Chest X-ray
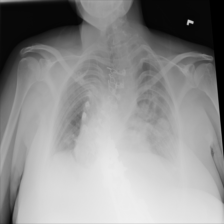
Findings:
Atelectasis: negative
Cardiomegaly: negative
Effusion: negative
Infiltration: negative
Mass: positive
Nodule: negative
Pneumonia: negative
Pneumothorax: negative
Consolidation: negative
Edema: negative
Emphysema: negative
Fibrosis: negative
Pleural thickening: negative
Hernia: negative